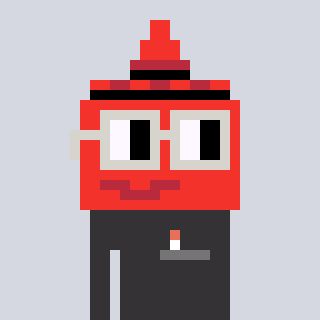
a pixel art character with square light gray glasses, a ketchup-shaped head and a grayscale-colored body on a cool background